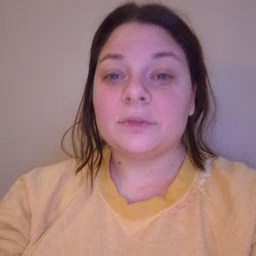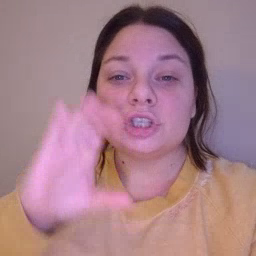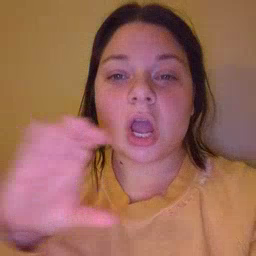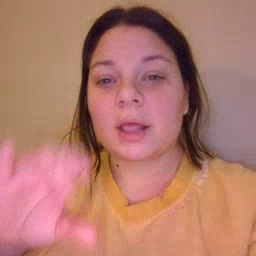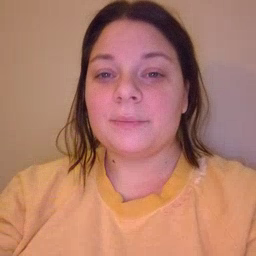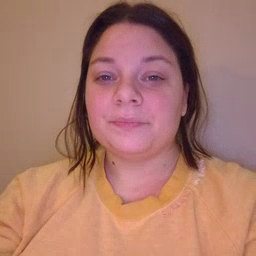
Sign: chocolate